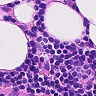
Metastatic tissue present: no